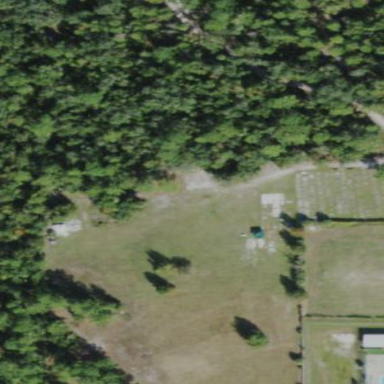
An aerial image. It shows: Cemetery with graves.